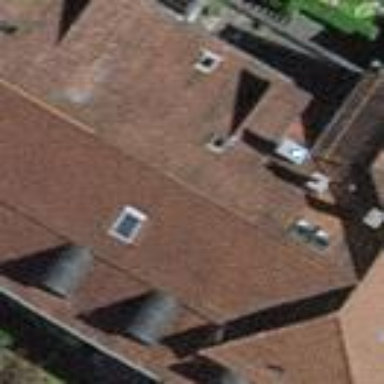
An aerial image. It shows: Terrace building with half-hipped roof shape.